Question: Can anyone please help me to create a custom drop down similar to the image attached in blackberry 5.0. I have used object choice field but it is coming along with label. Guide me to create custom drop down as show in image below

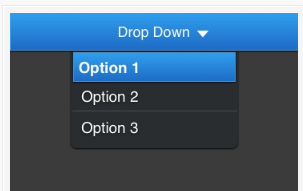
Answer: I have created my customized ChoiceField, using popup Screen. Here is the below code sample
'''
package com.src.java.rim.ui;
import net.rim.device.api.system.Bitmap;
import net.rim.device.api.system.Display;
import net.rim.device.api.ui.DrawStyle;
import net.rim.device.api.ui.Field;
import net.rim.device.api.ui.Graphics;
import net.rim.device.api.ui.UiApplication;
import net.rim.device.api.ui.XYEdges;
import net.rim.device.api.ui.component.ListField;
import net.rim.device.api.ui.component.ListFieldCallback;
import net.rim.device.api.ui.container.HorizontalFieldManager;
import net.rim.device.api.ui.container.PopupScreen;
import net.rim.device.api.ui.container.VerticalFieldManager;
import net.rim.device.api.ui.decor.BackgroundFactory;
import net.rim.device.api.ui.decor.Border;
import net.rim.device.api.ui.decor.BorderFactory;
public class FWCustomChoiceField extends HorizontalFieldManager {
/*space between text and icon*/
final int padding = 10;
String arrowBitmapName = "arrow_state_grey_right.png";
Object choice[] = null;
int index = -1;
String text = "Please select one option";
ListField choiceField = null;
public FWCustomChoiceField(final Object choice[]) {
this.choice = new Object[choice.length];
this.choice = choice;
choiceField = new ListField(){
protected boolean navigationClick(int status, int time) {
Field focus = UiApplication.getUiApplication().getActiveScreen() .getLeafFieldWithFocus();
if (focus instanceof ListField) {
ChoicePopupScreen popup = new ChoicePopupScreen(10, 80, choice);
popup.setChoice(choice);
UiApplication.getUiApplication().pushScreen(popup);
}
return super.navigationClick(status, time);
}
};
choiceField.setSize(1);
choiceField.setCallback(new TestListCallback());
add(choiceField);
}
public void setSelIndex(int index){
this.index = index;
this.text = choice[index].toString();
choiceField.invalidate();
}
public int getSelectedIndex(){
return index;
}
final class TestListCallback implements ListFieldCallback {
TestListCallback() {
}
public void drawListRow(ListField list, Graphics g, int index, int y, int w) {
Bitmap bitmap = Bitmap.getBitmapResource(arrowBitmapName);
int fontWidth = getFont().getAdvance(text);
int width = Display.getWidth() ;
int posX = (width-(fontWidth + padding + bitmap.getWidth()))/2;
int height = list.getRowHeight();
int posY = (height - bitmap.getHeight())/2;
g.drawText(text, posX, y, 0, w);
g.drawBitmap(posX+fontWidth+padding,posY, bitmap.getWidth(), bitmap.getHeight(), bitmap, 0, 0);
}
public Object get(ListField listField, int index) {
return null;
}
public int getPreferredWidth(ListField listField) {
return Graphics.getScreenWidth();
}
public int indexOfList(ListField listField, String prefix, int start) {
return listField.indexOfList(prefix, start);
}
}
public class ChoicePopupScreen extends PopupScreen {
Object []choice = null;
/*holds the position for popup screen*/
private int _posX = 0;
private int _posY = 0;
public ChoicePopupScreen(int posx,int posy, Object[] choice) {
/*calling super class constructor*/
super(new VerticalFieldManager(), Field.FOCUSABLE);
this.setMargin(new XYEdges(1,1,1,1));
this.choice = new Object[choice.length];
this.choice = choice;
/*Setting position for popup screen*/
_posX = posx;
_posY = posy;
/*list field customized to display as choice picker*/
ListField choiceList = new ListField(){
/*list field event handling using navigation click*/
protected boolean navigationClick(int status, int time) {
/*getting the selected list index value*/
int index = this.getSelectedIndex();
/*returning the selected index to the main field*/
setSelIndex(index);
/*removing the popup screen from the screen stack*/
UiApplication.getUiApplication().popScreen(UiApplication.getUiApplication().getActiveScreen());
/*required for event handling*/
return super.navigationClick(status, time);
}
};
/*displays the message when list is empty*/
choiceList.setEmptyString("List is empty", DrawStyle.LEFT);
choiceList.setSize(choice.length);
choiceList.setCallback(new PopUpListCallback());
add(choiceList);
Border border = BorderFactory.createSimpleBorder( new XYEdges(), Border.STYLE_TRANSPARENT);
this.setBorder(border);
}
protected void setChoice(Object []choice) {
this.choice = new Object[choice.length];
this.choice = choice;
}
protected void sublayout(int width, int height) {
super.sublayout(width, height);
/*setting the position for the popup screen*/
setPosition(_posX , _posY);
}
}
private class PopUpListCallback implements ListFieldCallback {
PopUpListCallback() {
}
public void drawListRow(ListField list, Graphics g, int index, int y, int w) {
String text = choice[index].toString();
g.drawText(text, padding, y, 0, w);
}
public Object get(ListField listField, int index) {
return null;
}
public int getPreferredWidth(ListField listField) {
return Graphics.getScreenWidth();
}
public int indexOfList(ListField listField, String prefix, int start) {
return listField.indexOfList(prefix, start);
}
}
}
'''
To use the above class
'''
String choicestrs[] = {"Opt 1", "Opt 2", "Opt 3"};
add(new FWCustomChoiceField(choicestrs));
'''